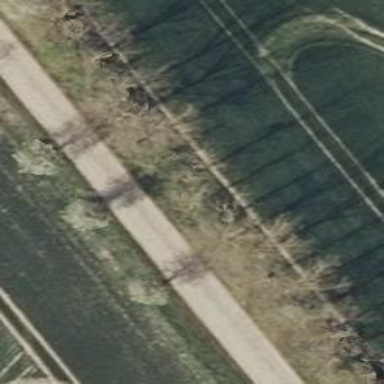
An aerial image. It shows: Row of deciduous broadleaved trees.